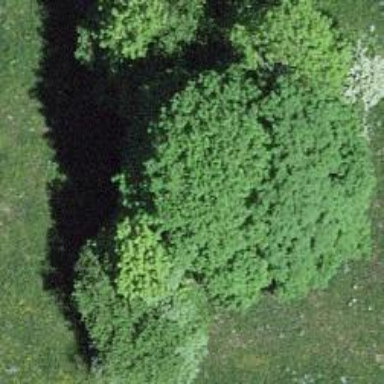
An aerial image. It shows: Agricultural area with broadleaved deciduous trees.